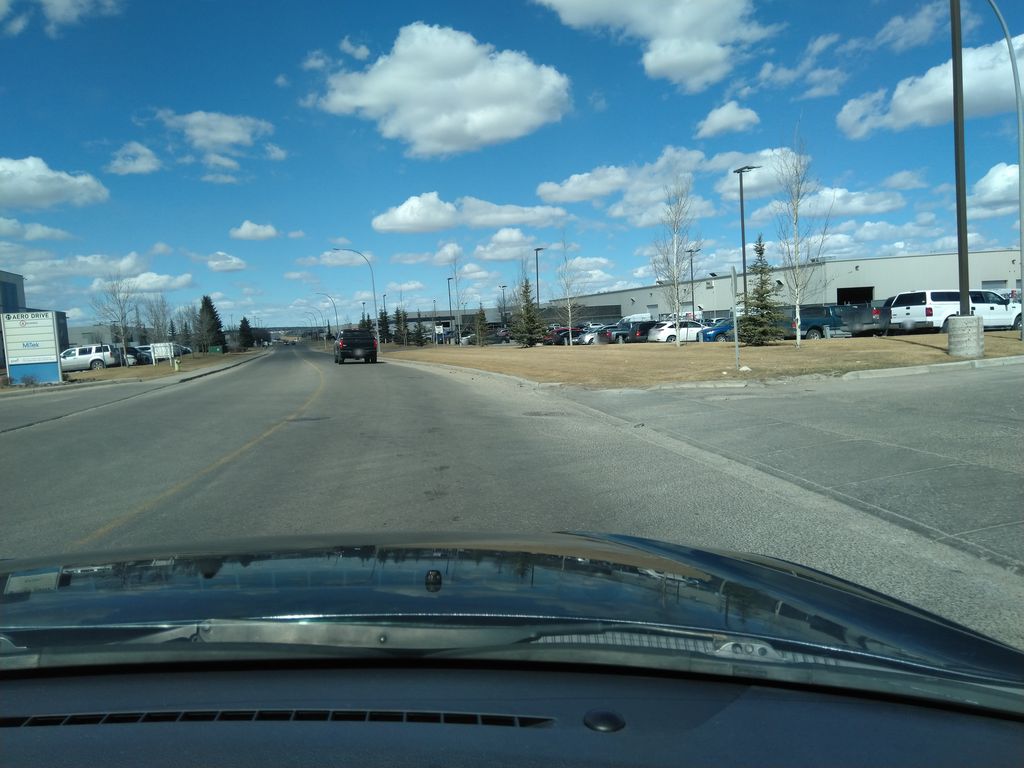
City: calgary